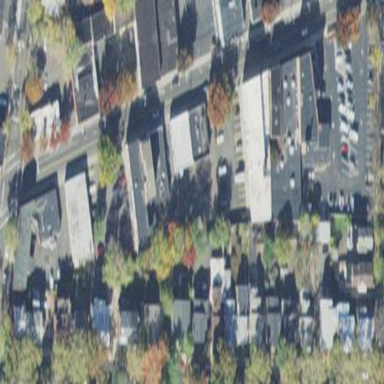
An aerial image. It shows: Sidewalk.